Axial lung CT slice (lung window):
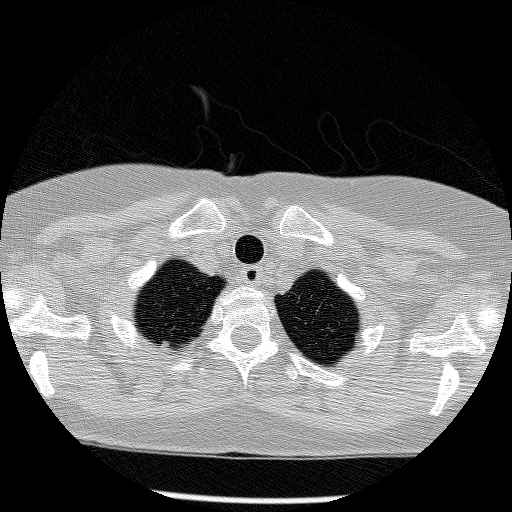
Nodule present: no